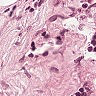
Metastatic tissue present: no